Aerial crown-view tile of a tropical tree (Barro Colorado Island, Panama), acquired 20250317:
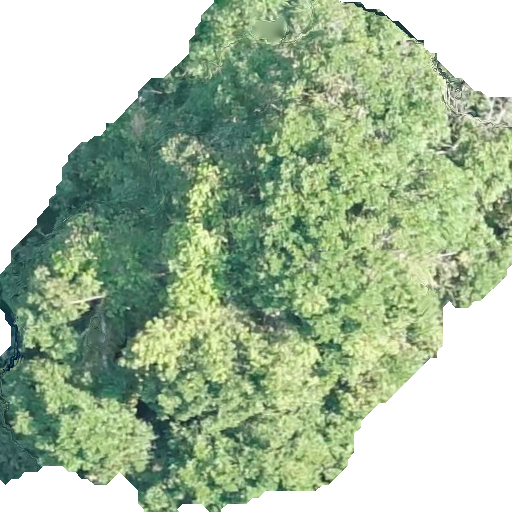
Species: Simarouba amara
GBIF accepted scientific name: Simarouba amara
Crown area: 292.554 m²